$1~\text{моль}$ идеального газа совершает показанный на приведённой на рисунке диаграмме $T-V$ циклический процесс $1\to2\to3\to1$. Уравнение процесса $1\to2$ имеет вид$$T=2T_1\left(1-\frac{\beta V}{2}\right)\beta V.$$ Процесс $2\to3$ представляет собой участок прямой, проходящей через начало координат, а уравнение процесса $3\to1$ имеет вид$$T=T_1\beta^2V^2,$$где $\beta$ – некоторая постоянная. Температуры газа в состояниях $1$ и $2$ известны и равны $T_1$ и $\frac{3T_1}{4}$ соответственно.
Найдите работу $W$, совершаемую газом в этом цикле.
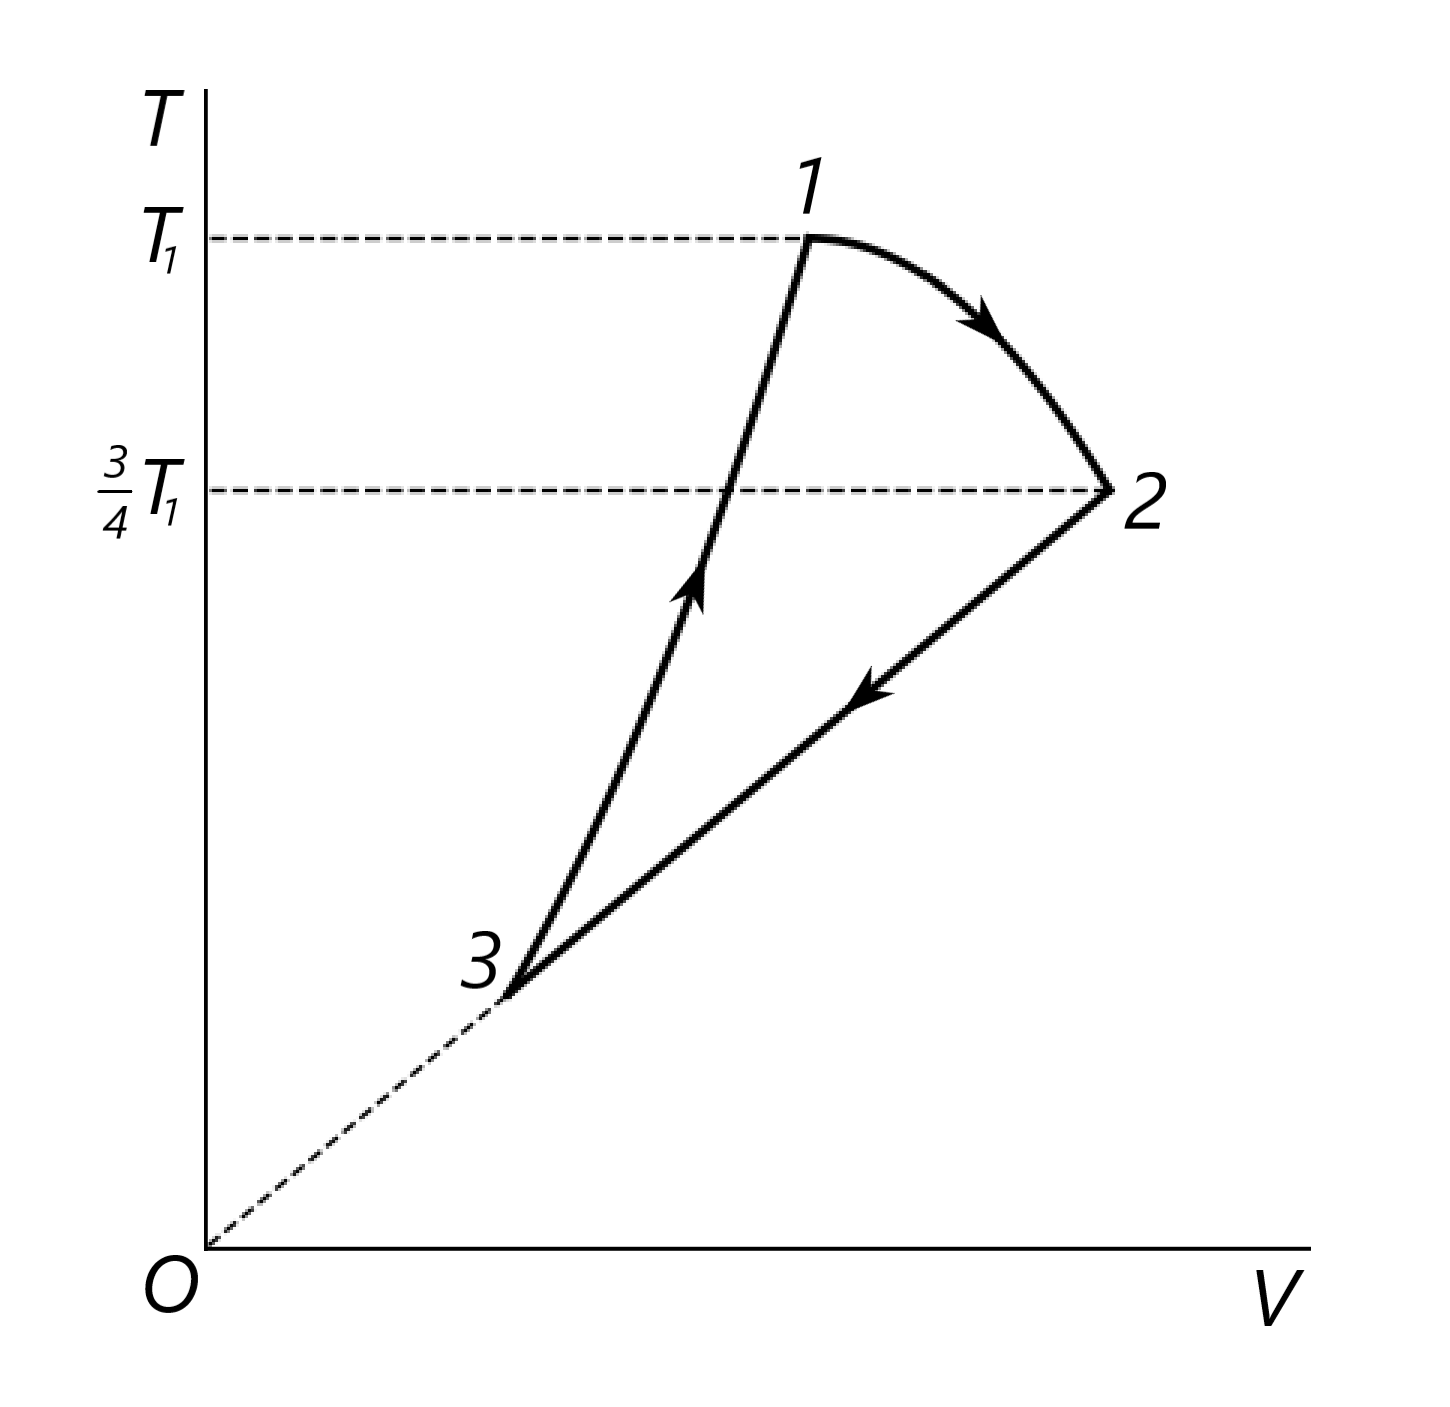
Ответ: \[W=\frac{RT_1}{4}.\]
Темы:
T, Термодинамика, Циклы, Работа, Китайские